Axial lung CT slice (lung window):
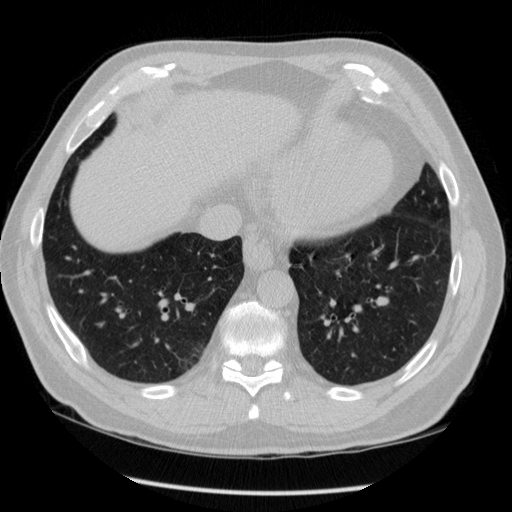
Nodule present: no